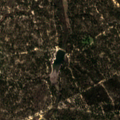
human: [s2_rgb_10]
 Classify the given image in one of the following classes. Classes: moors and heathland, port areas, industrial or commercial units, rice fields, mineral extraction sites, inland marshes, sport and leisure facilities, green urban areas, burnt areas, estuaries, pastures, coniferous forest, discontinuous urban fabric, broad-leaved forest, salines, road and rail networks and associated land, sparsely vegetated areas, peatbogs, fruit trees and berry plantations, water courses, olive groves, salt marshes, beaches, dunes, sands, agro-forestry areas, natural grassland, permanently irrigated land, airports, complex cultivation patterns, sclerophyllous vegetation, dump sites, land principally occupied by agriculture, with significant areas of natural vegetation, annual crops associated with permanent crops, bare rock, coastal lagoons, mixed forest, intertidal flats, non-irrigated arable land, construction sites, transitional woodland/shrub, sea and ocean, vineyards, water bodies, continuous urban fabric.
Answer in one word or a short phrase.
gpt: pastures, broad-leaved forest